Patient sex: F
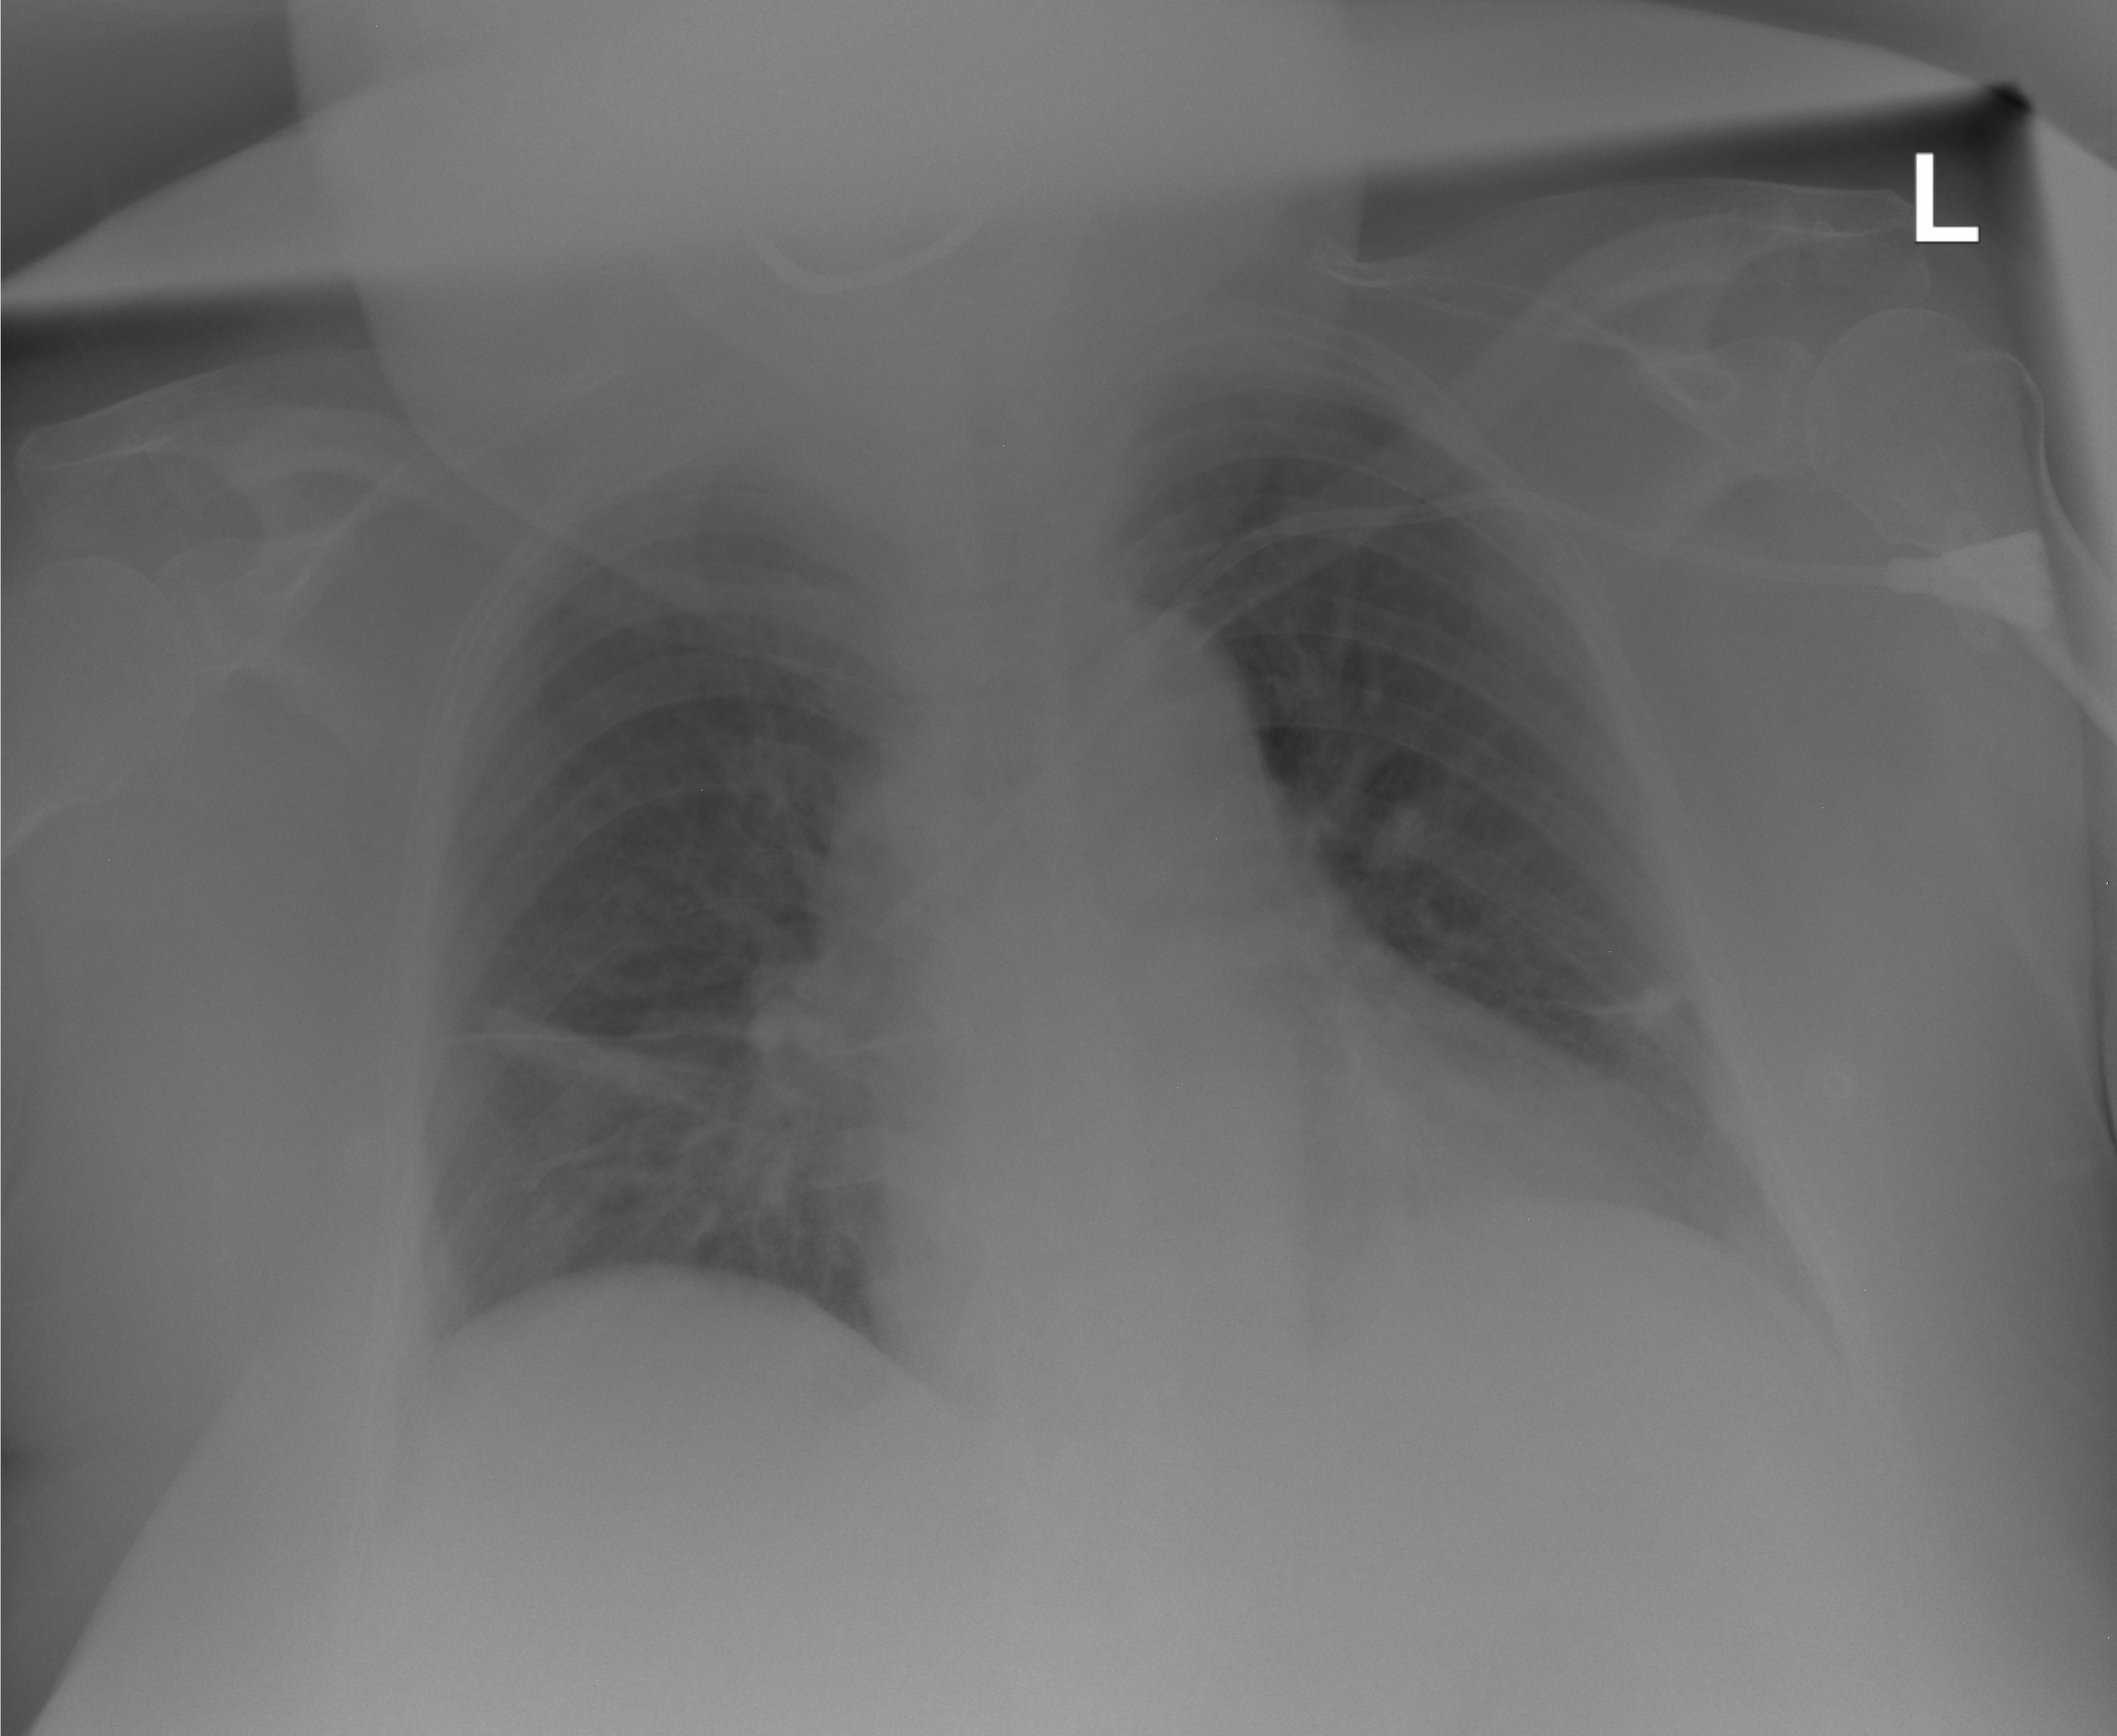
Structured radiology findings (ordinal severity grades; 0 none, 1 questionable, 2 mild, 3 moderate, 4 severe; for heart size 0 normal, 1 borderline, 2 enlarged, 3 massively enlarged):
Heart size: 2
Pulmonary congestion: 2
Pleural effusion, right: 0
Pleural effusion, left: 0
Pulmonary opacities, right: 0
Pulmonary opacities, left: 0
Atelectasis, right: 2
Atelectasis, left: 2